Field crop: maize
Growth stage: 2
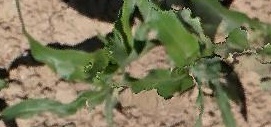
Species: maize